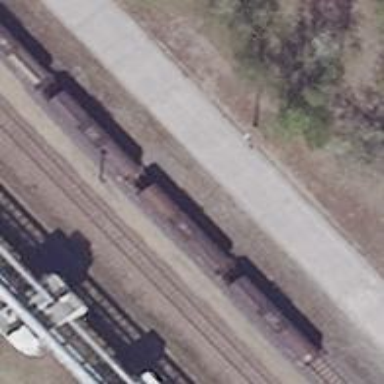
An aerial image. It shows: Railway yard.